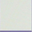
Piece: xx